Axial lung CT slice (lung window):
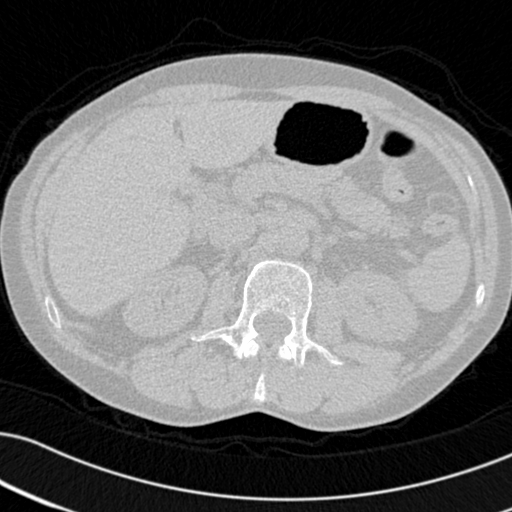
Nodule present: no